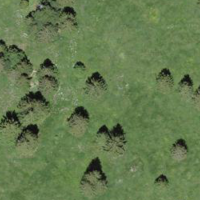
EUNIS habitat code: 23
Species observed at this site:
Euphorbia cyparissias